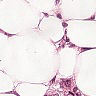
Metastatic tissue present: yes